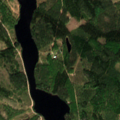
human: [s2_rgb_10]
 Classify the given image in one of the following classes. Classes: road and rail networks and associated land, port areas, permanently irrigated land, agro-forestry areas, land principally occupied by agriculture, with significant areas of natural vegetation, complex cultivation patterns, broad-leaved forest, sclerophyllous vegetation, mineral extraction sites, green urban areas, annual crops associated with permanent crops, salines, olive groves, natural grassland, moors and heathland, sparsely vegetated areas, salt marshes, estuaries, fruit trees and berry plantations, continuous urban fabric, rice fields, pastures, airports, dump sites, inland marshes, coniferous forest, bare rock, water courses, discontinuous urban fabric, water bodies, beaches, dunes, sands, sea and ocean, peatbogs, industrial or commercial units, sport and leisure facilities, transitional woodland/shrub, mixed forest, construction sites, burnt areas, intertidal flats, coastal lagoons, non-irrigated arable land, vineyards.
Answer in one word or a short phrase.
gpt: coniferous forest, mixed forest, transitional woodland/shrub